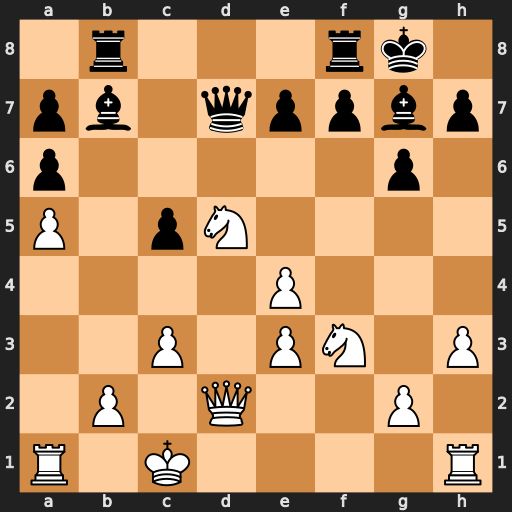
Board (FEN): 1r3rk1/pb1qppbp/p5p1/P1pN4/4P3/2P1PN1P/1P1Q2P1/R1K4R
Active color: w
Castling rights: -
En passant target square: -
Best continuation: Nf6+ exf6 Qxd7